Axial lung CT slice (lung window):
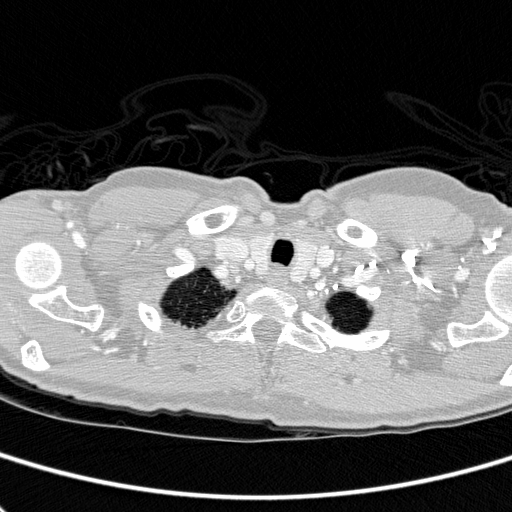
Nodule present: no